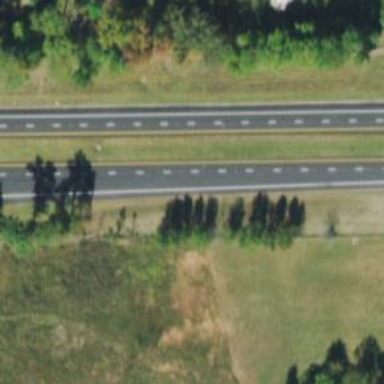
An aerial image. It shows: This image shows trunk highway that functions as expressway.